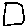
Label: square